【题型】证明题　【知识点】平面几何　【难度】medium
梯形 $ABCD$ 中，$AD \parallel BC$，$\angle ABC = \alpha\ (0^\circ < \alpha < 90^\circ)$，$AB = DC = 3$，$BC = 5$。点 $P$ 为射线 $BC$ 上动点（不与点 $B$、$C$ 重合），点 $E$ 在直线 $DC$ 上，且 $\angle APE = \alpha$。记 $\angle PAB = \angle 1$，$\angle EPC = \angle 2$，$BP = x$，$CE = y$。

(1) 当点 $P$ 在线段 $BC$ 上时，写出并证明 $\angle 1$ 与 $\angle 2$ 的数量关系；

(2) 随着点 $P$ 的运动，(1) 中得到的关于 $\angle 1$ 与 $\angle 2$ 的数量关系，是否改变？若认为不改变，

请证明；若认为会改变，请求出不同于 (1) 的数量关系，并指出相应的 $x$ 的取值范围；

(3) 若 $\cos \alpha = \frac{1}{3}$，试用 $x$ 的代数式表示 $y$。

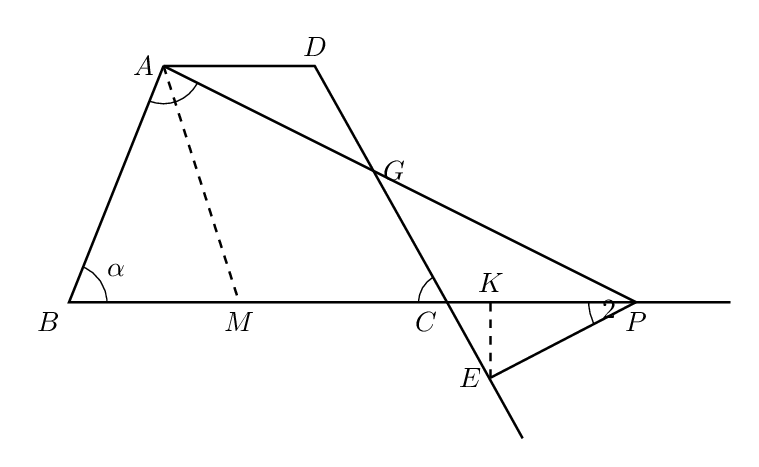
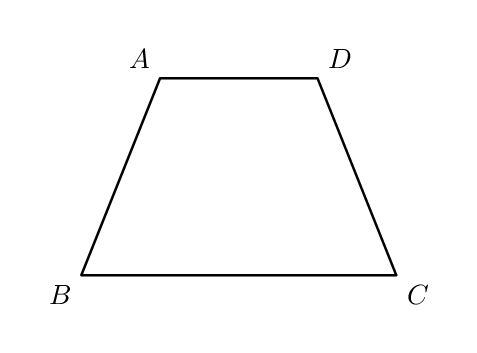
【解答】
【分析】(1) $\angle APC$ 是 $\triangle ABP$ 的外角，根据外角等于不相邻的两个内角之和易得 $\angle 1 = \angle 2$；

(2) 当 $BP > 5$ 时，$\angle 1$ 与 $\angle 2$ 的数量关系显然会改变。根据三角形内角和定理得新的关系；

(3) 分两种情形分别求解。①当点 $P$ 在线段 $BC$ 上时，根据 $\triangle ABP \backsim \triangle PCE$ 得关系求解；②当点 $P$ 在线段 $BC$ 的延长线上时，根据 $\triangle EPC \backsim \triangle EGP$ 得关系求解。

【解答】(1) $\boldsymbol{\angle 1 = \angle 2}$

证明：$\because \angle APC = \angle ABC + \angle 1$，又 $\angle APC = \angle APE + \angle 2$，

$\therefore \angle ABC + \angle 1 = \angle APE + \angle 2$，

$\because \angle ABC = \alpha = \angle APE$，
$\therefore \angle 1 = \angle 2$。

(2) 会改变，当点 $P$ 在 $BC$ 延长线上时，即 $x > 5$ 时，

$\angle 1$ 与 $\angle 2$ 的数量关系不同于 (1) 的数量关系。

解：$\because \angle APE =\alpha= \angle ABC$，
$\therefore \angle APB = \alpha - \angle 2$，

$\because \angle ABC + \angle BAP + \angle APB = 180^\circ$，

$\therefore \alpha + \angle 1 + \alpha - \angle 2 = 180^\circ$，

$\therefore \angle 1 - \angle 2 = 180^\circ - 2\alpha$。

(3) $\textcircled{1}$当点 $P$ 在线段 $BC$ 上时，

$\because \angle 1 = \angle 2$，$\angle B = \angle C$，

$\therefore \triangle ABP \backsim \triangle PCE$，

$\therefore \dfrac{AB}{PC} = \dfrac{BP}{CE}$，

即 $\dfrac{3}{5 - x} = \dfrac{x}{y}$，$\therefore y = -\dfrac{5}{3}x + \dfrac{1}{3}x^2\ (0 < x < 5)$。

$\textcircled{2}$当点 $P$ 在线段 $BC$ 的延长线上时，

可得 $\triangle EPC \backsim \triangle EGP$，

$\therefore EP^2 = EC \cdot EG$，

作 $AM \parallel CD$，

$\because AB = 3$，$\cos \alpha = \dfrac{1}{3}$，

$\therefore BM = 2$。

$\therefore GC = \dfrac{3}{x - 2}(x - 5)$。

作 $EK \perp BP$，由 $\cos \alpha = \dfrac{1}{3}$ 得 $CK = \dfrac{1}{3}y$，$KE = \dfrac{2\sqrt{2}}{3}y$，$\therefore KP = x - 5 - \dfrac{1}{3}y$。

$\therefore EP^2 = \left(\dfrac{2\sqrt{2}}{3}y\right)^2 + \left(x - 5 - \dfrac{1}{3}y\right)^2$，

于是 $y\left(y + \dfrac{3(x - 5)}{x - 2}\right) = \left(\dfrac{2\sqrt{2}}{3}y\right)^2 + \left(x - 5 - \dfrac{1}{3}y\right)^2$

即 $y^2 + \dfrac{3}{x - 2}(x - 5)y = \dfrac{8}{9}y^2 + (x - 5)^2 - \dfrac{2}{3}(x - 5)y + \dfrac{1}{9}y^2$

亦即 $y = \dfrac{3x^2 - 21x + 30}{2x + 5}\ (x > 5)$。

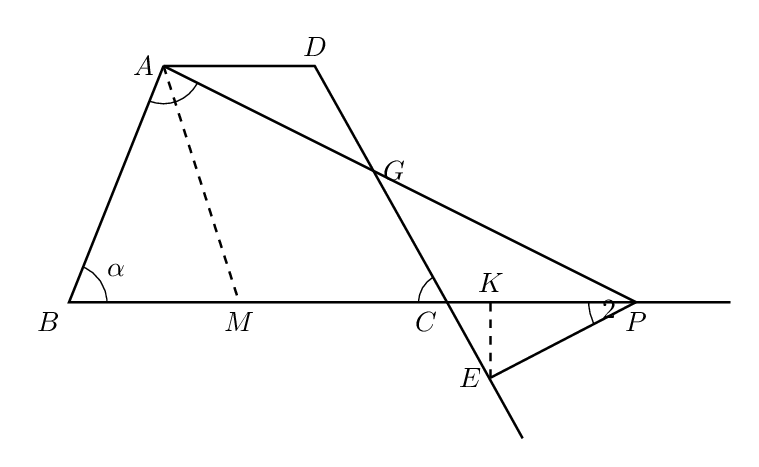